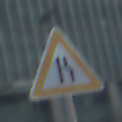
Verkehrszeichen: EinseitigVerengteFahrbahnRechts
Umgebung: Outdoor, Urban
Tageszeit: MorningAfternoon
Wetter: PartlyCloudy
Licht: Natural
Jahreszeit: NotSpecified
Kontrast: LowContrast